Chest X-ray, AP view. Patient: 40 years old, sex M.
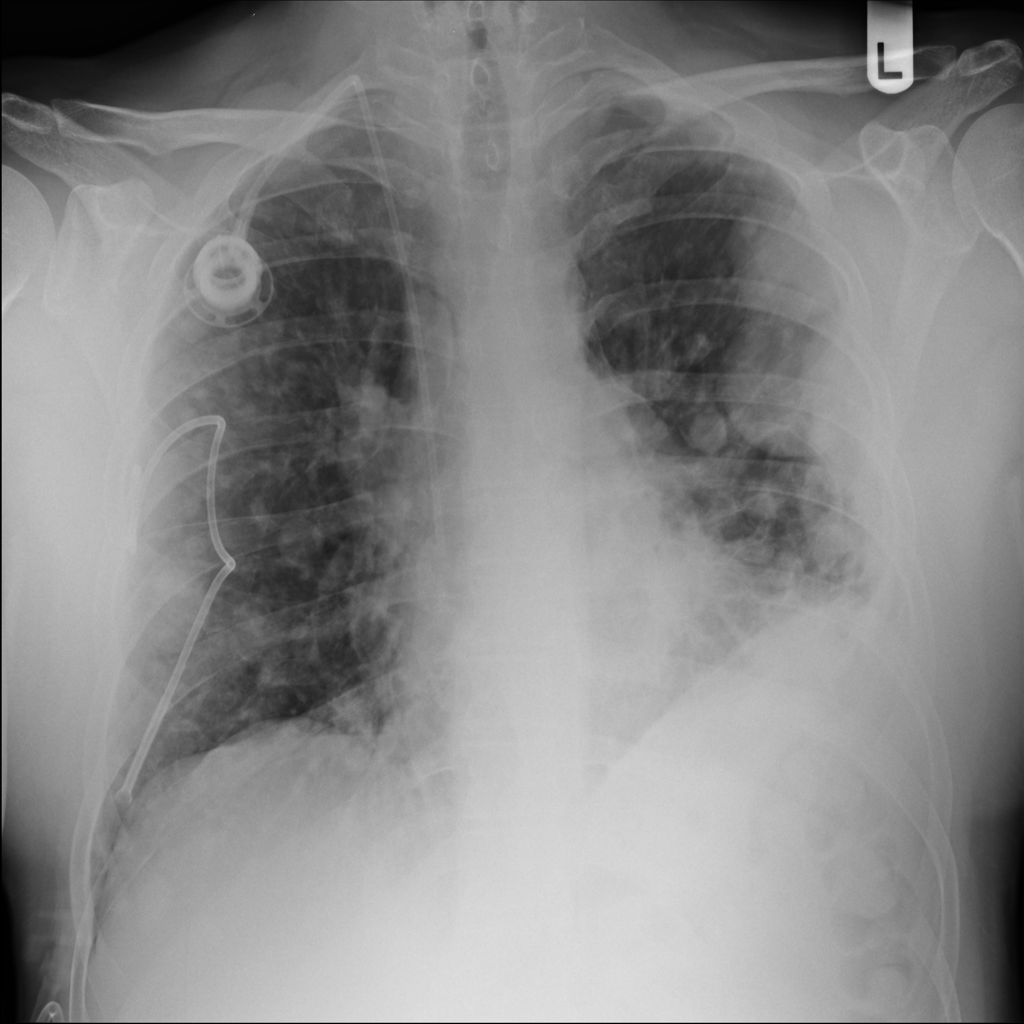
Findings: Pneumothorax